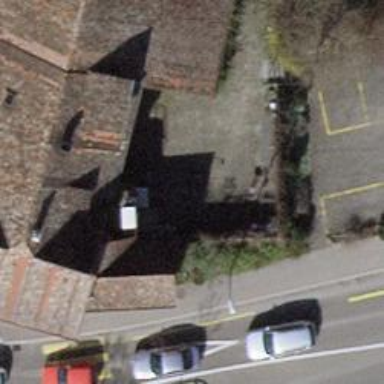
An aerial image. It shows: Commercial building.